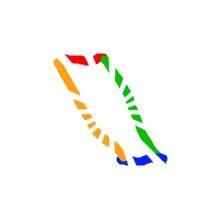
Shape: parallelogram